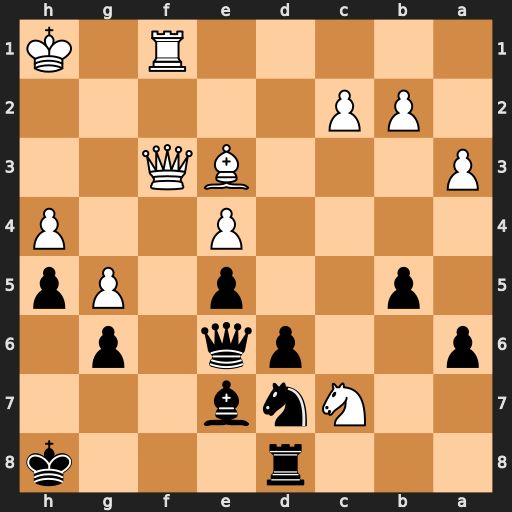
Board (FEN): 3r3k/2Nnb3/p2pq1p1/1p2p1Pp/4P2P/P3BQ2/1PP5/5R1K
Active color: b
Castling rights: -
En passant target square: -
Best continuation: Qc4 Nd5 Rf8